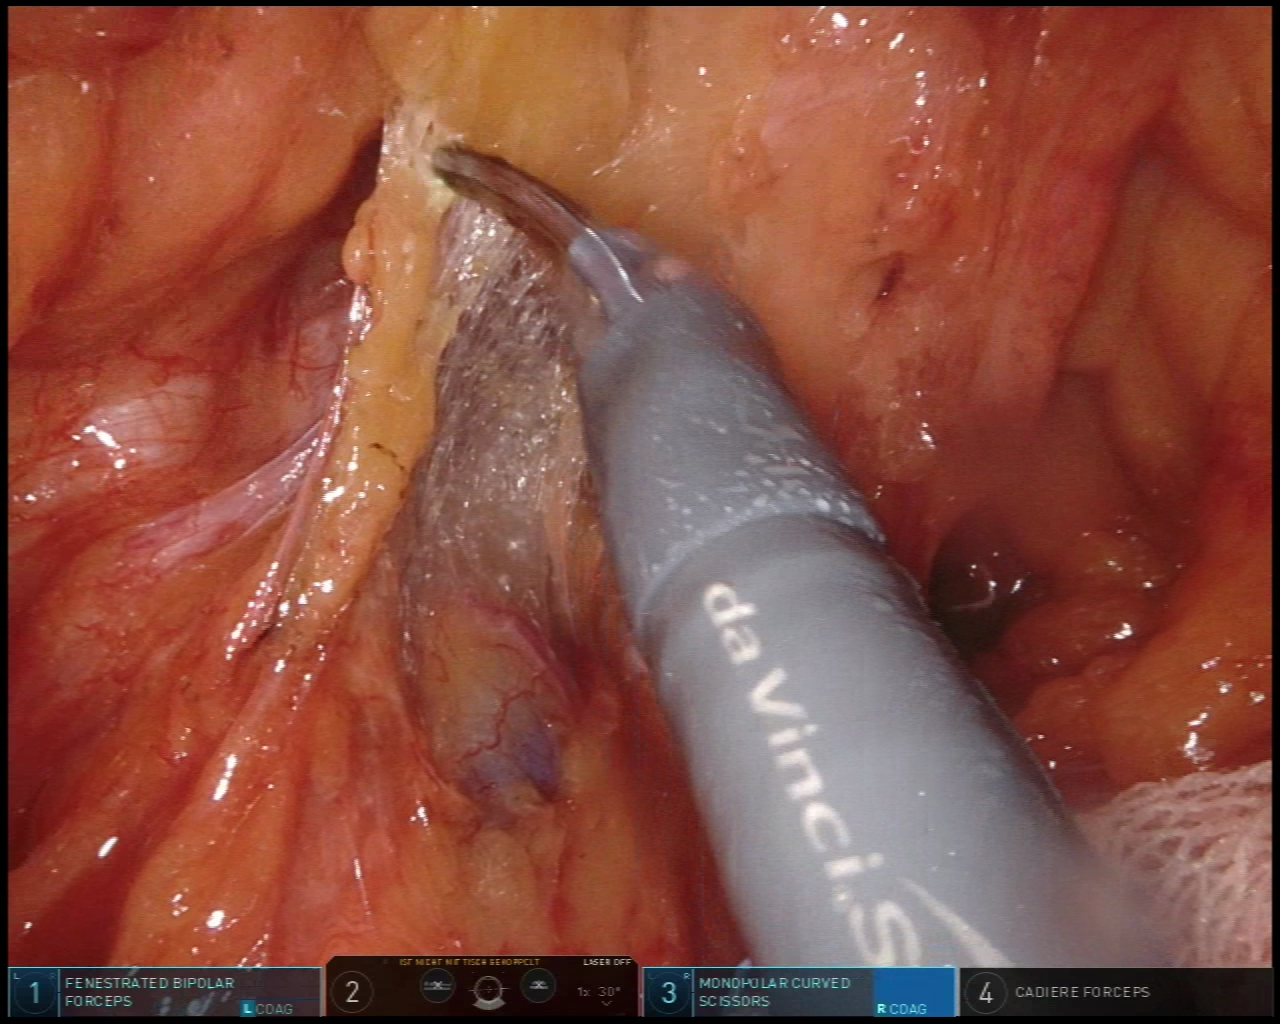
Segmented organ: ureter
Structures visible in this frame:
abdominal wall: no
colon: no
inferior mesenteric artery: no
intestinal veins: no
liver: no
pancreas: no
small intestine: no
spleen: no
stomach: no
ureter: yes
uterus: no
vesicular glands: no